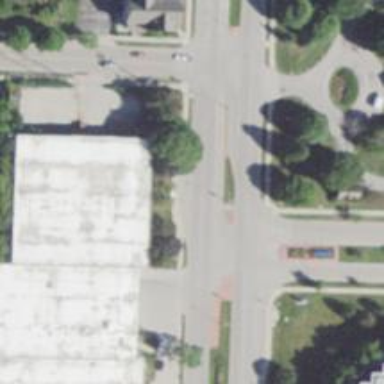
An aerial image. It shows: Secondary road with separate sidewalks.